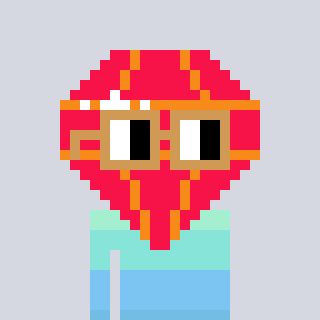
a pixel art character with square brown glasses, a red diamond-shaped head and a purple-colored body on a cool background